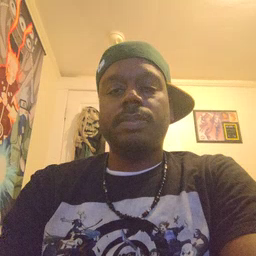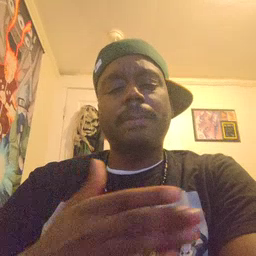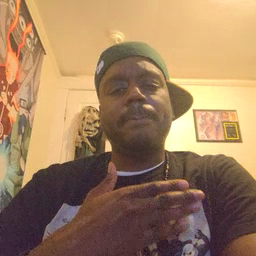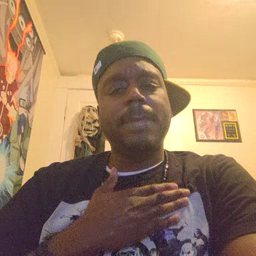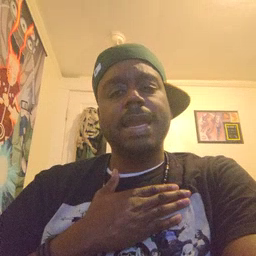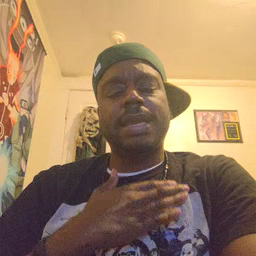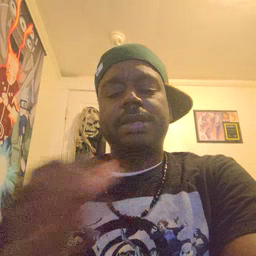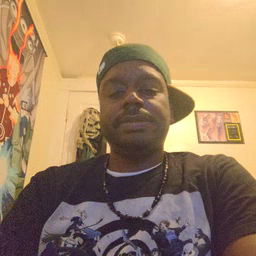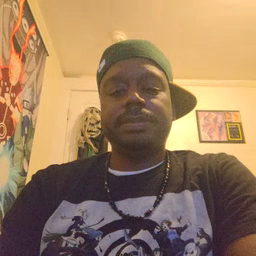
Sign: minemy